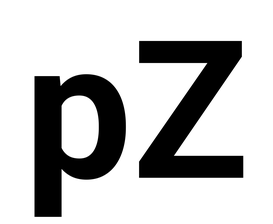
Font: Roboto_Bold